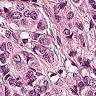
Metastatic tissue present: yes